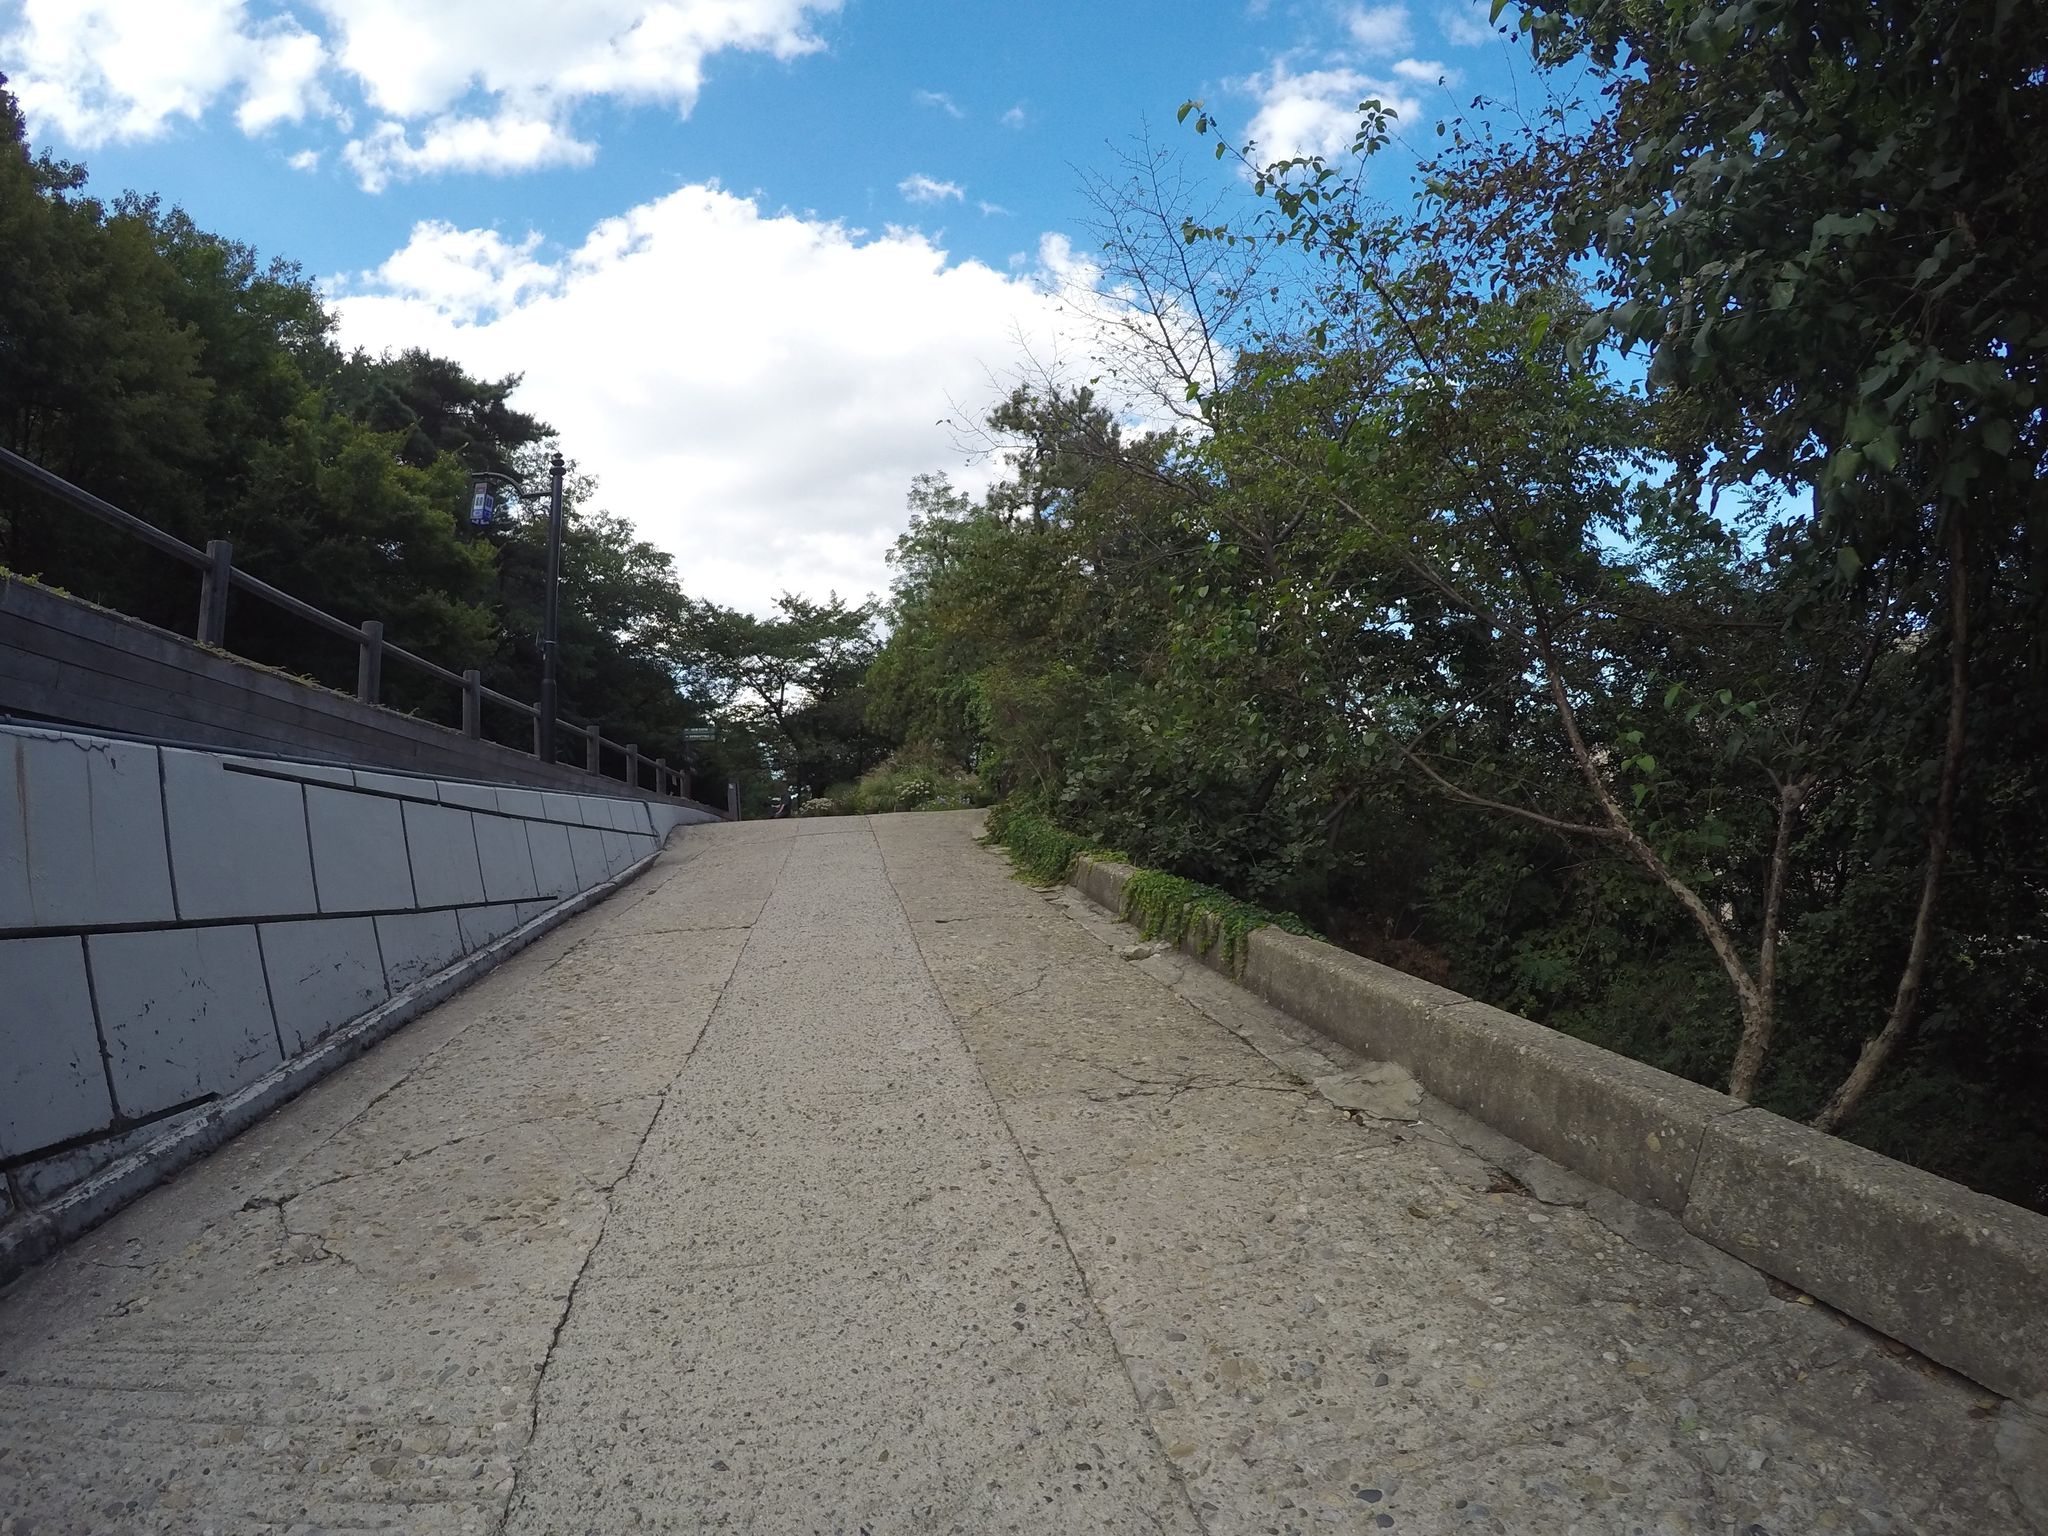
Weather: clear
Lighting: day
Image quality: good
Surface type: walking surface
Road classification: unclassified, service, path
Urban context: urban centre
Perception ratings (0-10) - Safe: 0.99, Lively: 1.68, Beautiful: 7.03, Boring: 2.75, Depressing: 4.31, Wealthy: 1.08